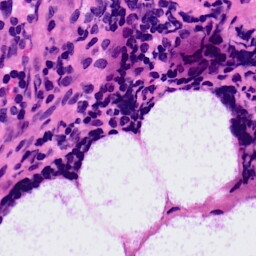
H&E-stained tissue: LymphNode